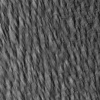
Atmospheric dust classification: not_dusty